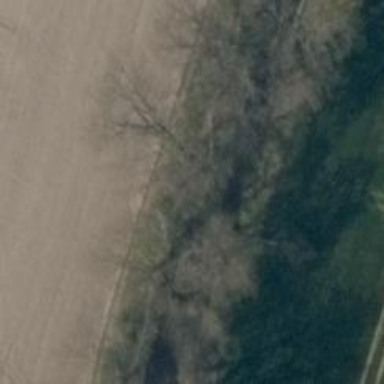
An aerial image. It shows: Dirt path with tracktype grade5.